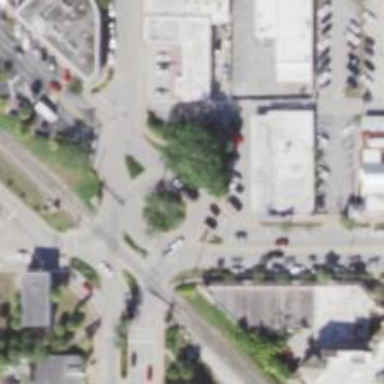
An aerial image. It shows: Tertiary road made of asphalt leading to roundabout junction.